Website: apple
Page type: account-selection
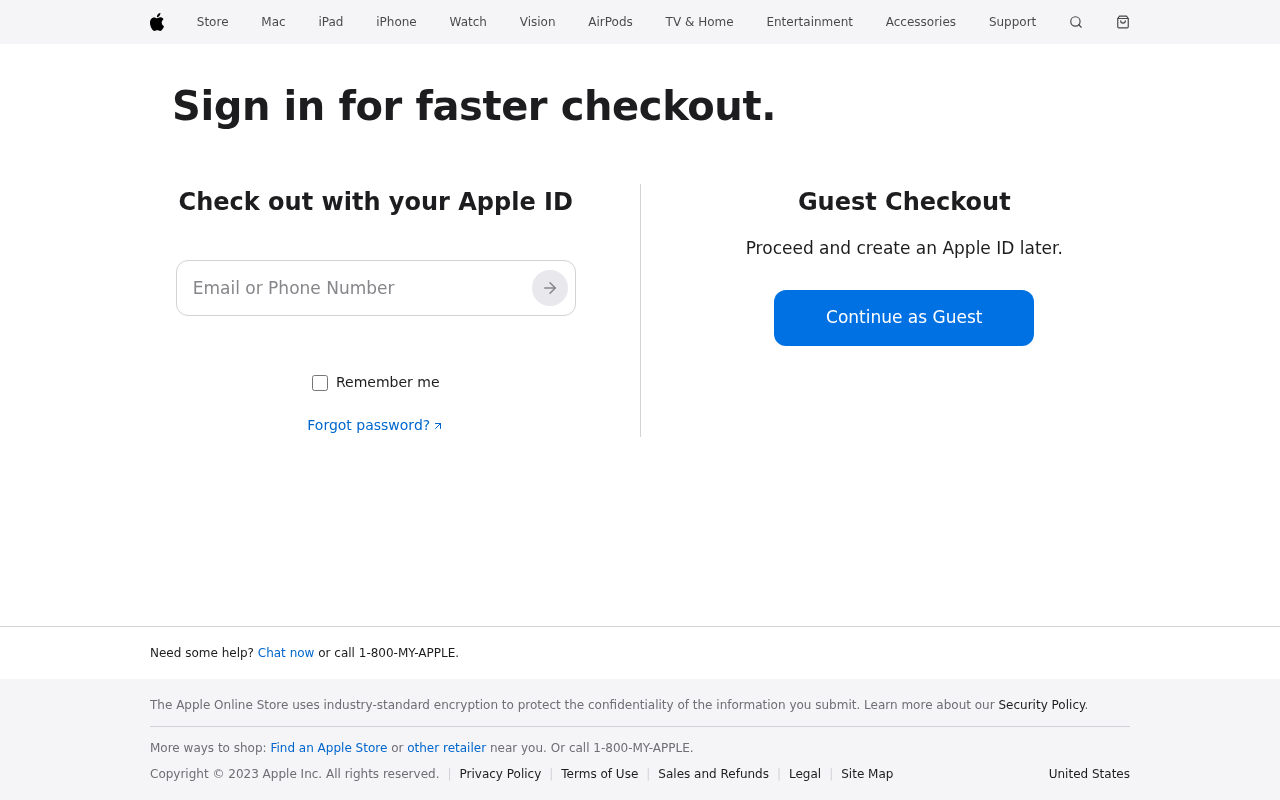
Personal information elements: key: PII_EMAIL
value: tiffany_simpson@yahoo.com